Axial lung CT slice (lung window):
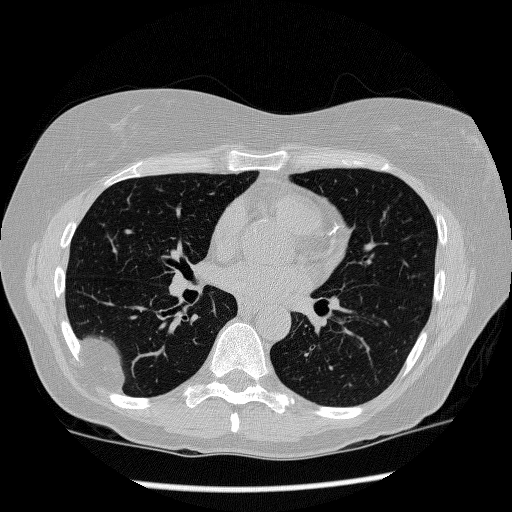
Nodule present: no